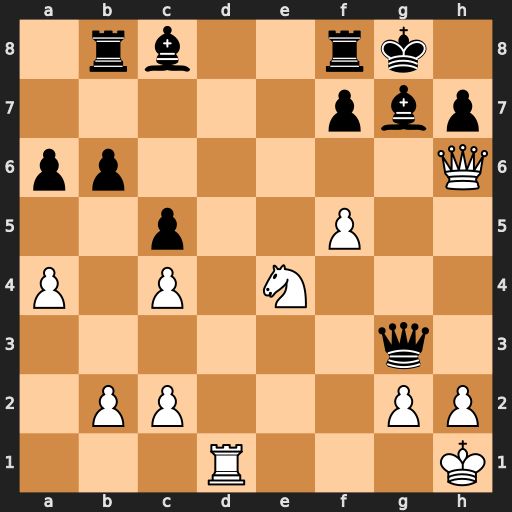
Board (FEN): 1rb2rk1/5pbp/pp5Q/2p2P2/P1P1N3/6q1/1PP3PP/3R3K
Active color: w
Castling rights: -
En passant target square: -
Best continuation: Nf6+ Bxf6 hxg3